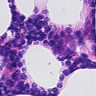
Metastatic tissue present: no